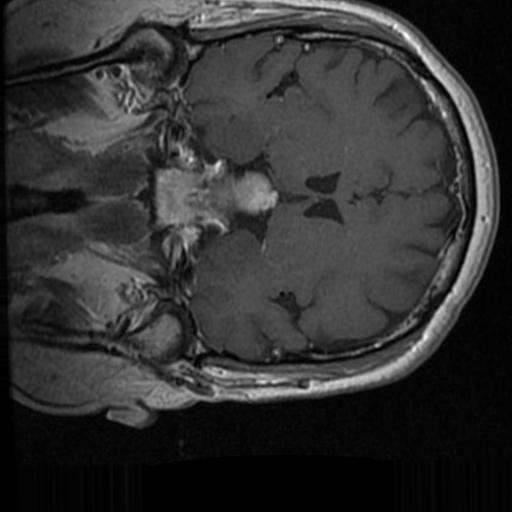
Label: brain_tumor